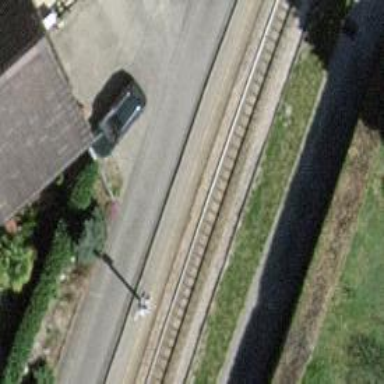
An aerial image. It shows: Railway platform.